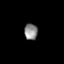
Tissue: prostate
Cell type: T cells
Senescence score: 0.3465
Nuclear area (px): 209
Mean DAPI intensity: 140.426